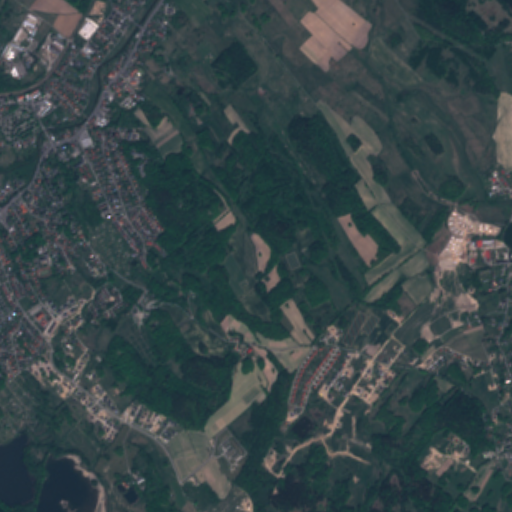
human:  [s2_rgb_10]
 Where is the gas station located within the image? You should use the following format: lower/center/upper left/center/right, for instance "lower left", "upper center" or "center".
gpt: The gas station is located in the upper left of the image.
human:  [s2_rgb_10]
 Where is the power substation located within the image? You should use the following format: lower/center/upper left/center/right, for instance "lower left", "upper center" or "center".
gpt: The power substation is located in the upper left of the image.
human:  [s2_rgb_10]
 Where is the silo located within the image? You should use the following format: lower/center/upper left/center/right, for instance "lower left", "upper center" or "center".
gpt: The silo is located in the center right of the image.
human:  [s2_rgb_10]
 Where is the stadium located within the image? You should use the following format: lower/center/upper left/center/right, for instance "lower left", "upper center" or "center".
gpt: The stadium is located in the upper left of the image.
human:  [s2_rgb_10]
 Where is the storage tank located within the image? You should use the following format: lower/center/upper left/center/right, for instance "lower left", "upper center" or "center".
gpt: The storage tank is located in the lower center of the image.
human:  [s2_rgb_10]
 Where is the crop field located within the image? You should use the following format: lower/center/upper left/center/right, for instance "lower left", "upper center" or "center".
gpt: There is no crop field in the image.